Question: is there any way to cut a dendrogram in Matlab ?
I would like to have a limit at a distance of 100, but I can't figure out how to add it into the function.

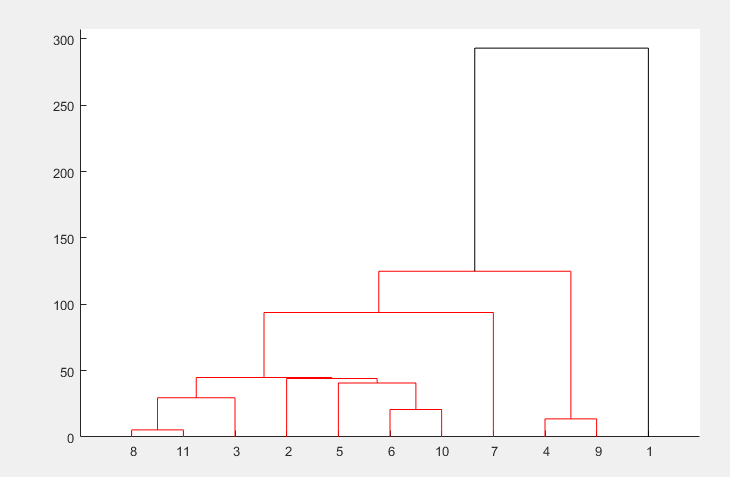
Answer: It looks like it's a simple figure with axes. You can control the visible y-range with the function 'ylim()'. In your case it's 'ylim([0, 100])'.